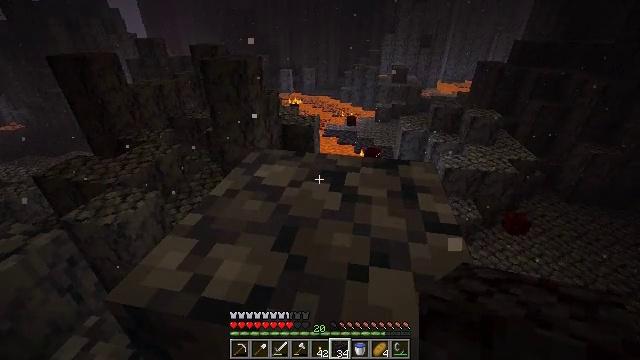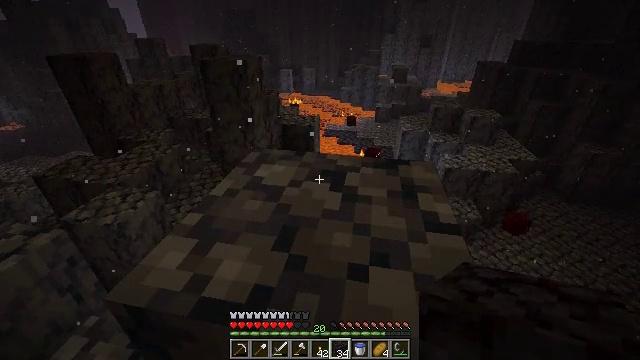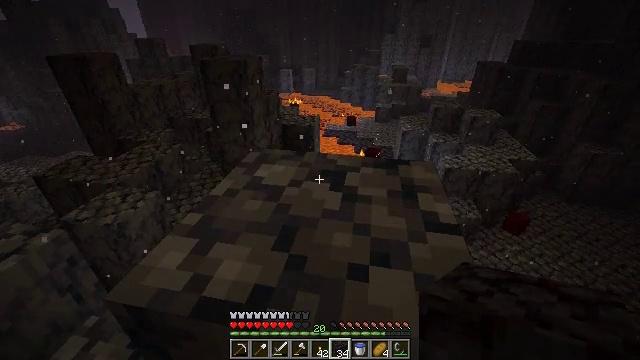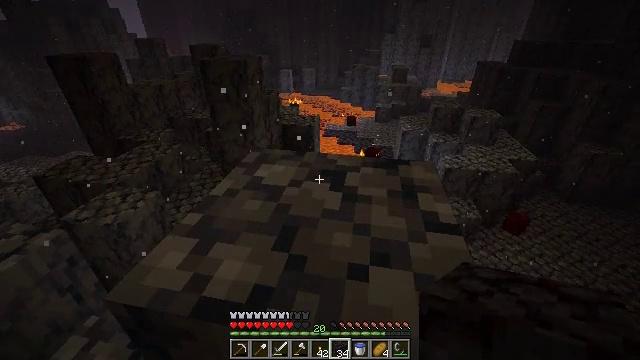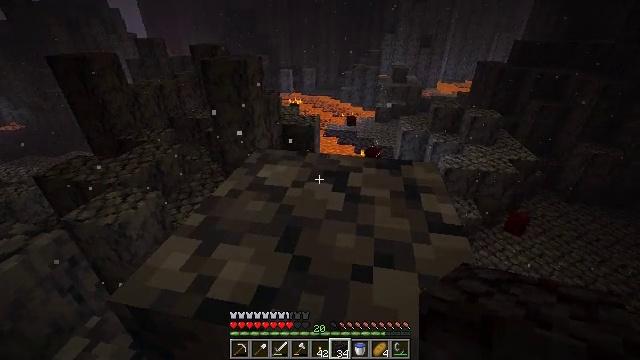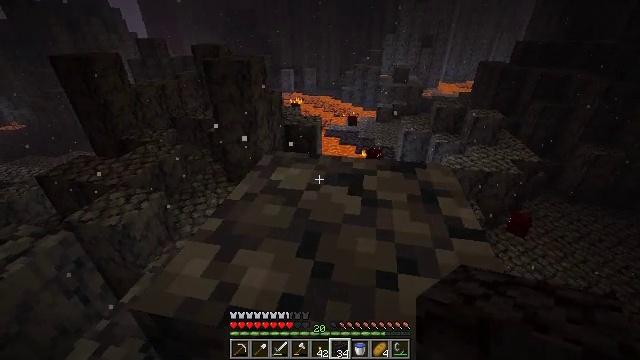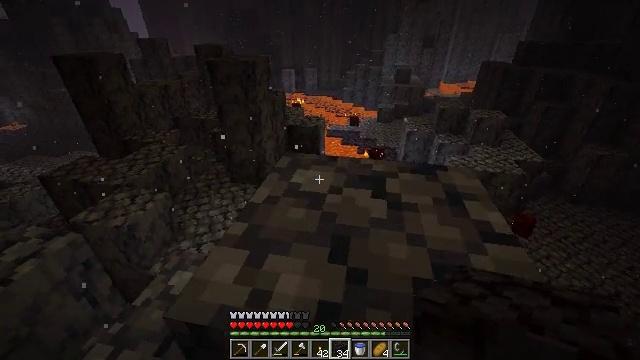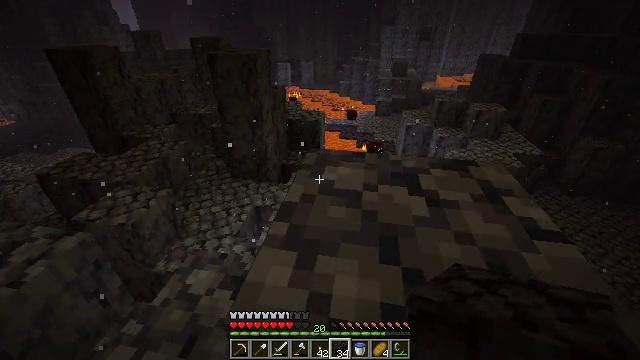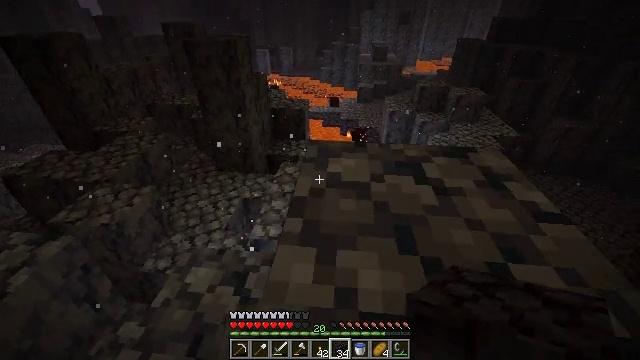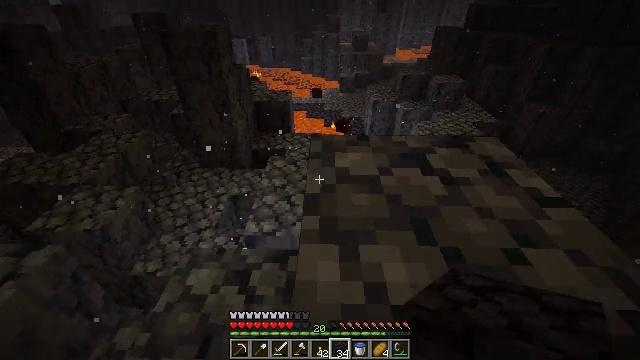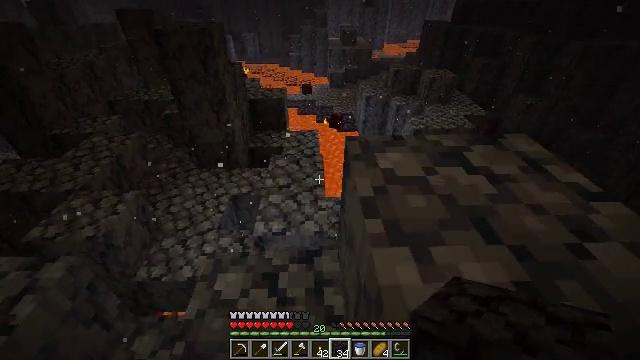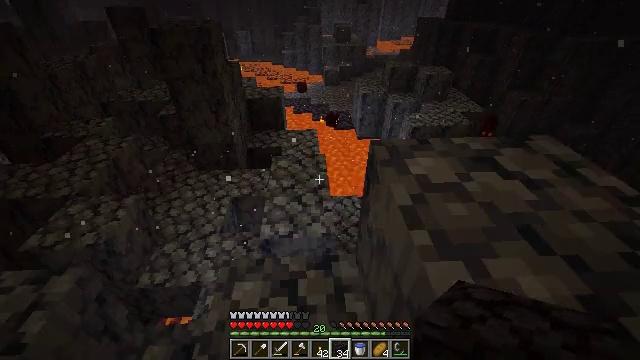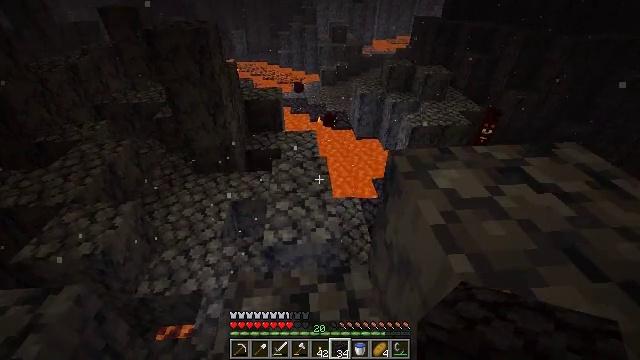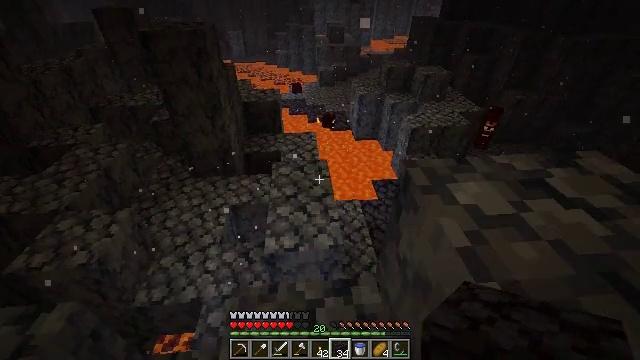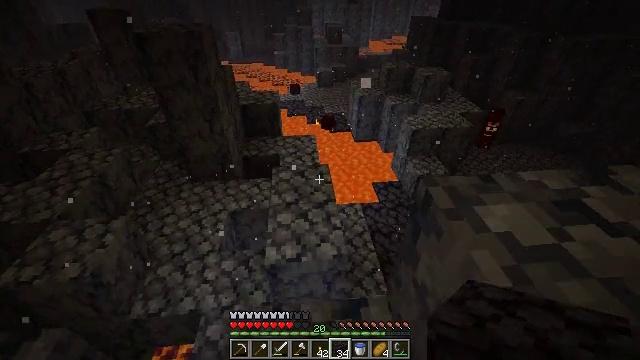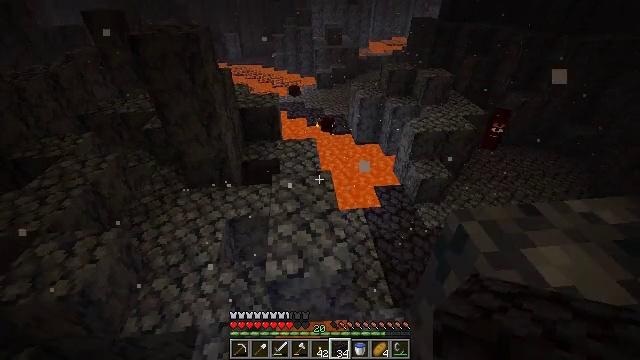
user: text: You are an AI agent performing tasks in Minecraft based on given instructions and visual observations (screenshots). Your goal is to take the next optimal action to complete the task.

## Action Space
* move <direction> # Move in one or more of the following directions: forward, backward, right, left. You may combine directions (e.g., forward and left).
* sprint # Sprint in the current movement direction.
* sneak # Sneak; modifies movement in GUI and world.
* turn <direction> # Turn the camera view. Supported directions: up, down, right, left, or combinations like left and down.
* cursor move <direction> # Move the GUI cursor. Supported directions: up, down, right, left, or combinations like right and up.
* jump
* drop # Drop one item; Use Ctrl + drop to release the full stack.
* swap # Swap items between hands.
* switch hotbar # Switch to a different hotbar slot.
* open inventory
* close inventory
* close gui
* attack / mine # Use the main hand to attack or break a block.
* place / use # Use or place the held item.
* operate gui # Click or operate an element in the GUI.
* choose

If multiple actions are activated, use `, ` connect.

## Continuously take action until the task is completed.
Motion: motion action
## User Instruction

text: Combat the magma cube.
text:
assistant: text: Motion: no_op
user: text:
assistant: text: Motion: no_op
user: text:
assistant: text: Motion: no_op
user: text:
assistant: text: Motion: move forward
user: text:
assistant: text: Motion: move forward and move left
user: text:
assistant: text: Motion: move forward and move left
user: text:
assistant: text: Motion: move forward and move left, turn right and down
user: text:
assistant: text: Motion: move forward and move left, turn right and down
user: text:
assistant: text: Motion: move forward and move left, turn right and down
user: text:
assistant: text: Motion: move forward and move left, turn right
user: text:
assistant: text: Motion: move forward and move left, turn right
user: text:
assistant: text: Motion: move forward, turn right
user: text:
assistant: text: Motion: move forward
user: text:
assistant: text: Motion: move forward
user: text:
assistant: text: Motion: move forward
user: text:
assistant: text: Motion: no_op
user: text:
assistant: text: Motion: no_op
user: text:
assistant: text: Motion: no_op
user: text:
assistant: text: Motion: no_op
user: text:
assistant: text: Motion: no_op
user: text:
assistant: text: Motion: no_op
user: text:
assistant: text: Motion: turn right and down
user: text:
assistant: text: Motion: turn right and down
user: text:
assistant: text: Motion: turn right and down
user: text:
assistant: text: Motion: no_op
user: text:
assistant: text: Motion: no_op
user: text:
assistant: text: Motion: no_op
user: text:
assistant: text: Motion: no_op
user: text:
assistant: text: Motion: no_op
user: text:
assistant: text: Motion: no_op